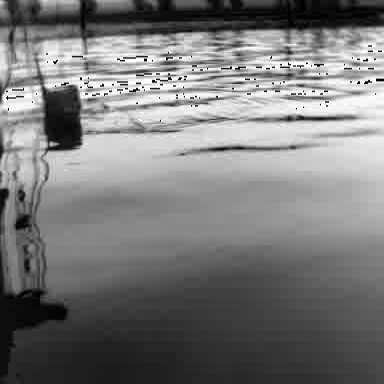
There is a fishing_boat in the infrared image.